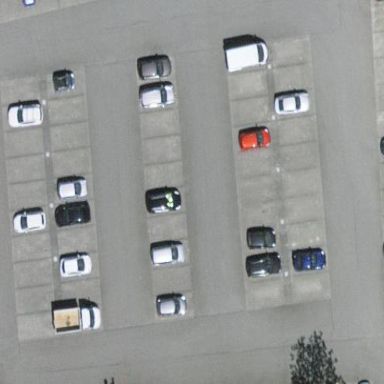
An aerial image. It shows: Parking area with paving stones surface.